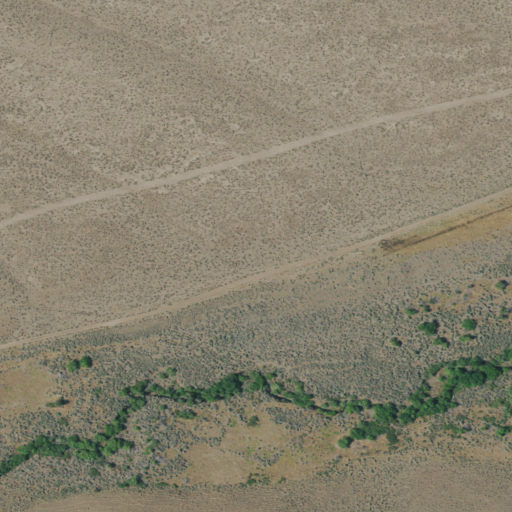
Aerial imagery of valley in Oregon named Oregon Canyon containing shrub and grassland